Field crop: tomato
Growth stage: 2
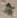
Species: solanum